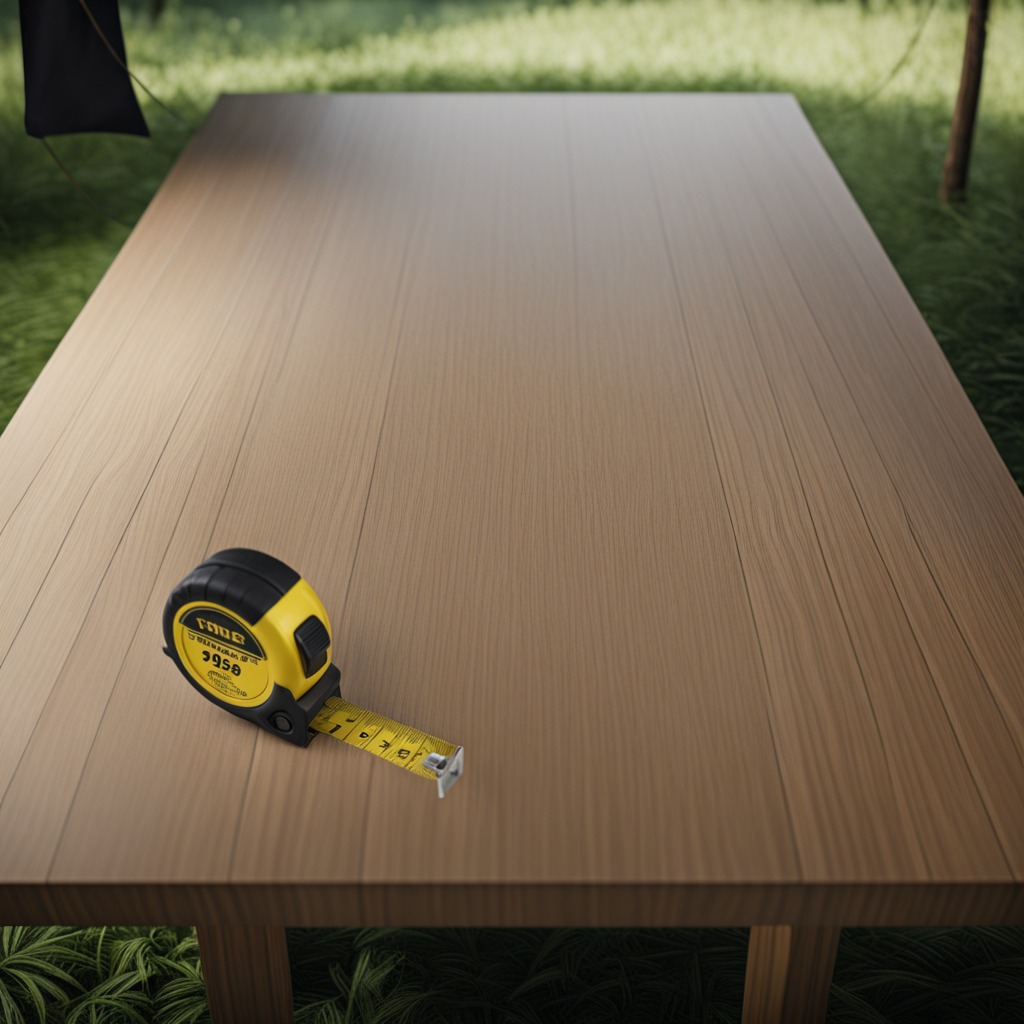
A measuring tape lies on a clean wooden table inside a jungle field workshop tent humid ambient light worn but